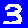
Digit: 3